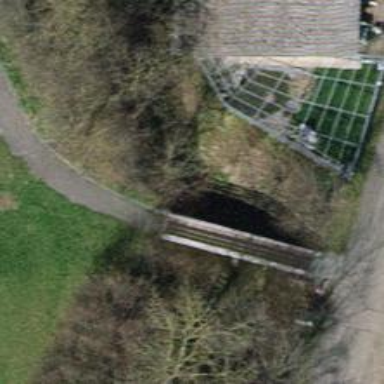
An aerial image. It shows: Footway road with beam bridge.